Question: I am currently developing a game in which a player plays slot machine.The game is based on that the user stops in money, 100sek, 300sek or 500sek. Then the user makes a bet for each game. The one-armed bandit randomly spits out 3 different symbols in nine pieces fields. See figure:

The goal of the game is to obtain as many rows, columns, and diagonals as possible of the same symbol. In the above example that I made, obtained a profit when the upper and lower line have equal symbols, 2 simbles of the same in a row (aaa).
The following profit system is depending on the number of rows with the same symbol as:
*A series provides 2 * bet
*Two lines giving 3 * bet
*Three rows giving 4 * bet
Four rows gives 5 * bet
*Five lines gives 7 * bet
*Fully playing field gives 10 * bet
I dont know how to solve this problem with the paying? What code can I use? Should I use a for-loop? I'm new with c++ so I'm having trouble with this. I' been spending a lot of hours on this game and I just can't solve it. Please help me! Here's a small part of my code for now: I just want to compare the results. Can somone help me to compare the result after the previous goals I just described. Im thankfull for all the help I get!
'''
srand(time(0));
char game[3][3] = {{'O','X','A'}, {'X','A','X'}, {'A','O','O'}};
for (int i = 0; i < 3; ++i)
{
int r = rand() % 3;
cout << " " <<game[r][0] << " | " << game[r][1] << " | " << game[r][2] << "
";
cout << "___|___|___
";
}
//.....compare the two-dimensional array????
'''
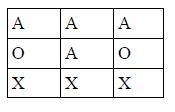
Answer: I'm not sure that I understand your requirements perfectly but have decided to interpret them as best I can. This code does what I think you want. I've used 0, 1 and 2 as the characters but you can easily swap them for whatever you want in the output. I've also not bothered calculating the payout since you've written the pseudo-code for that in your question.
'''
int game[3][3];
int x, y;
int lines = 0;
// select a random grid
srand(time(0));
for(x = 0; x < 3; x++) {
for(y = 0; y < 3; y++) {
game[x][y] = rand() % 3;
cout << game[x][y];
if (y == 2)
cout << '
';
}
}
// count horizontal lines
for (y = 0; y < 2; y++)
if (game[0][y] == game[1][y] && game[0][y] == game[2][y])
lines++;
// vertical
for (x = 0; x < 2; x++)
if (game[x][0] == game[x][1] && game[x][0] == game[x][2])
lines++;
// diagonal
if (game[0][0] == game[1][1] && game[0][0] == game[2][2])
lines++;
if (game[0][2] == game[1][1] && game[0][2] == game[2][0])
lines++;
cout << lines << " lines
";
'''
By the way that's my first ever c++ program.